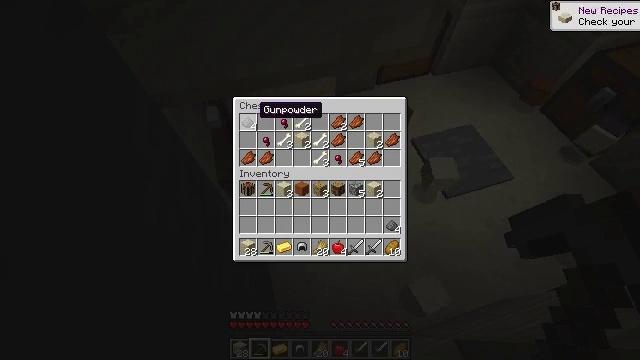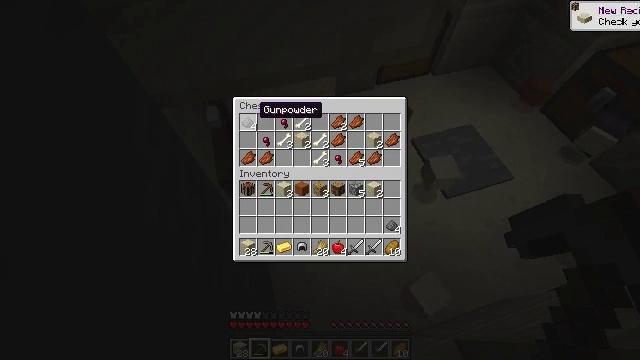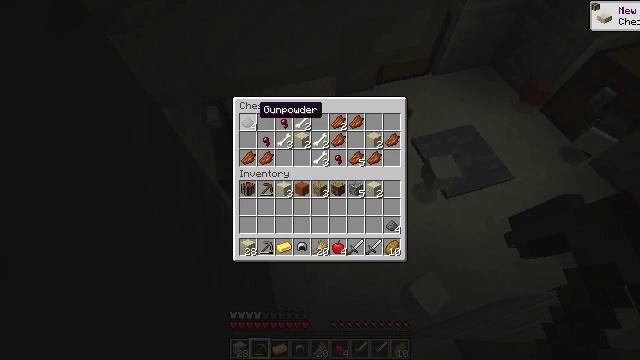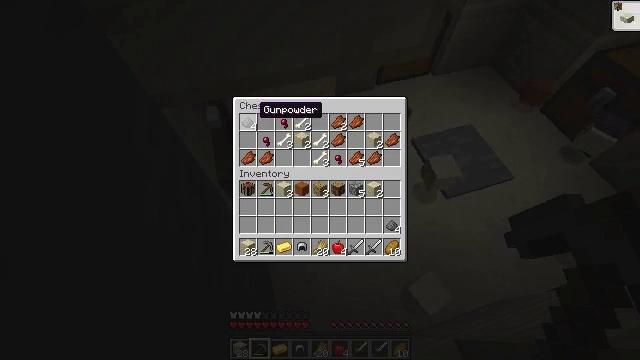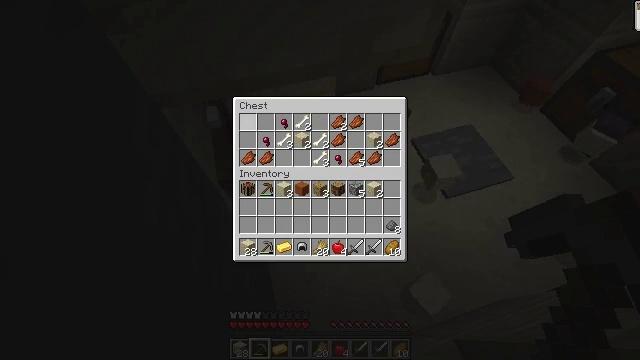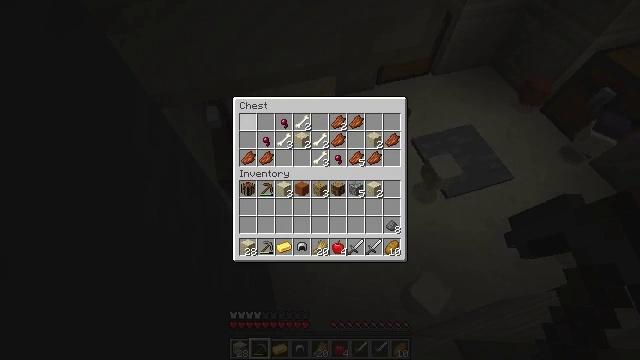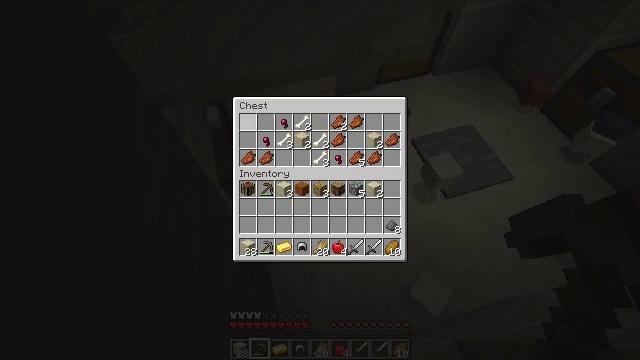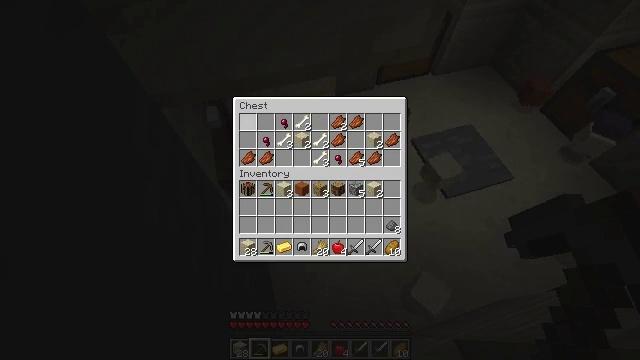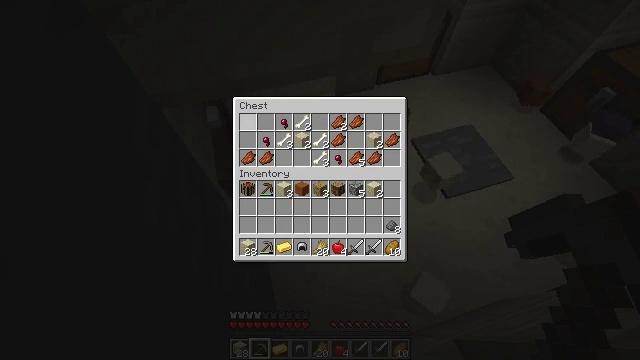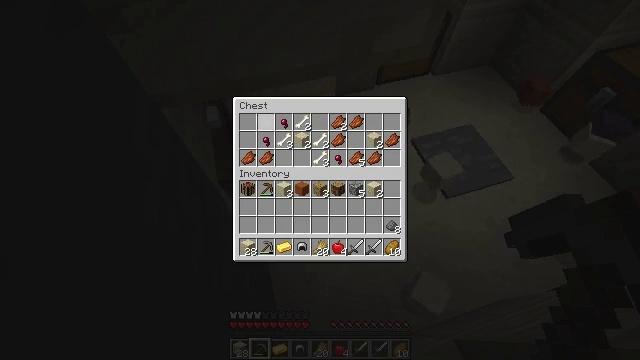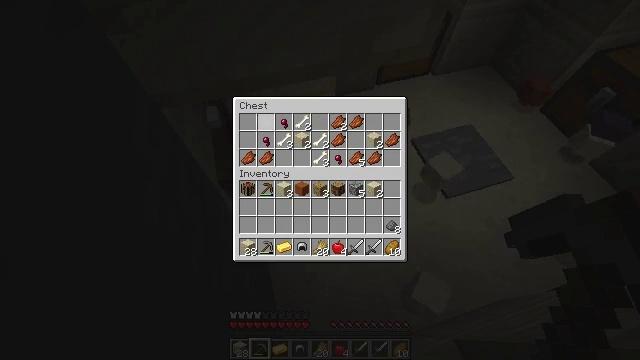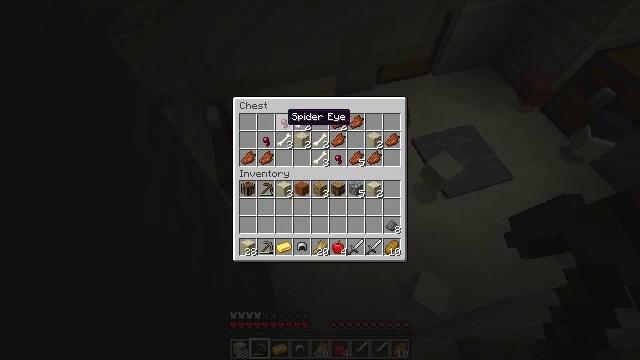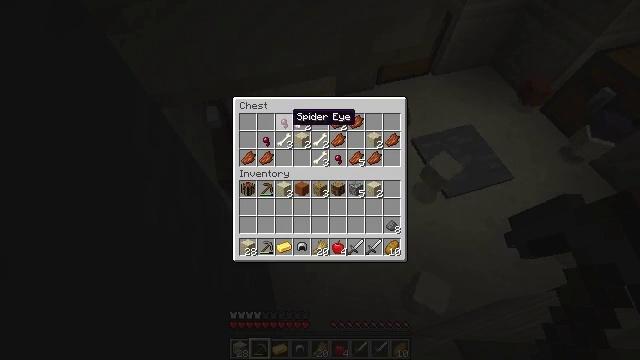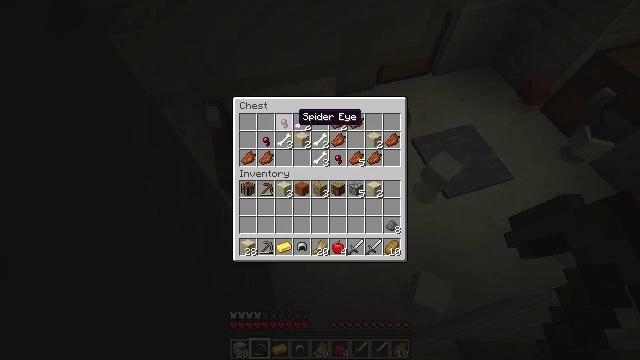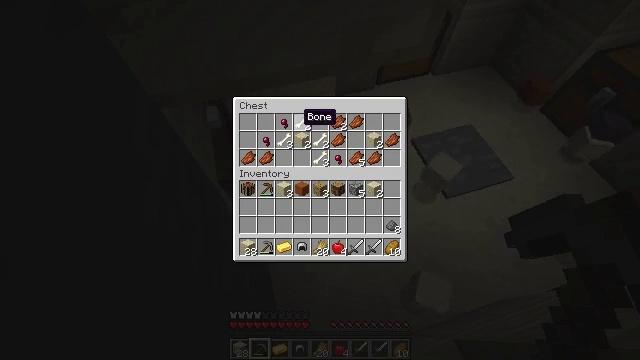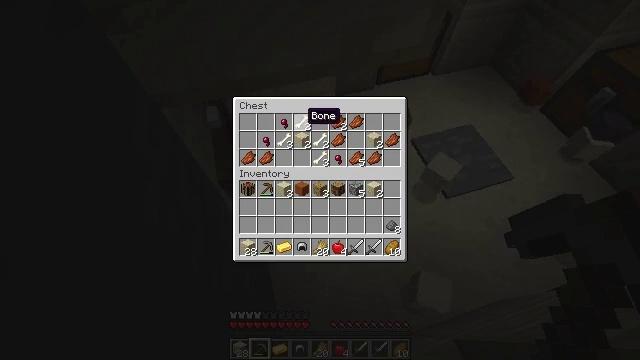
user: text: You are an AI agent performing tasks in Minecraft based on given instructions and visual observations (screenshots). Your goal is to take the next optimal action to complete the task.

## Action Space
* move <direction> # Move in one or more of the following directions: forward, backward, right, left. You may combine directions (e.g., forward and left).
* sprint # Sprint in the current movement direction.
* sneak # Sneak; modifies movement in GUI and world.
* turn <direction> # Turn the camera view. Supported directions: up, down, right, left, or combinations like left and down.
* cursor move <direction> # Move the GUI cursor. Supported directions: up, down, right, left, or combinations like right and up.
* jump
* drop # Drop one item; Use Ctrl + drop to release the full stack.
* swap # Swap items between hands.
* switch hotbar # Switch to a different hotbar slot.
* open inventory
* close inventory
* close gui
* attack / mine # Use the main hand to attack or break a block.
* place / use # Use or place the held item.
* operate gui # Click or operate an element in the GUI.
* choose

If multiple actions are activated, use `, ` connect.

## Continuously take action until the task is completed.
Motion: motion action
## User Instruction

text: Destroy the stone pressure plate to collect it.
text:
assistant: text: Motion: sneak
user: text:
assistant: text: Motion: sneak
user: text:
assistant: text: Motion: sneak
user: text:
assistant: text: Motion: sneak, choose
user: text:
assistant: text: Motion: sneak, choose
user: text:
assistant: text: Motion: sneak, choose
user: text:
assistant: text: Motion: sneak
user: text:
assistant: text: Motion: sneak
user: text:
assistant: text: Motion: sneak, cursor move right
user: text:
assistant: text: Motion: sneak, cursor move right
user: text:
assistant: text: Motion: sneak
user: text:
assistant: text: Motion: sneak
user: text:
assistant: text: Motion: sneak
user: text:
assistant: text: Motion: sneak
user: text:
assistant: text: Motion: sneak
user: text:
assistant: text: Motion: sneak
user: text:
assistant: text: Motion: sneak
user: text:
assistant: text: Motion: sneak, choose
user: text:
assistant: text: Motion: sneak, choose
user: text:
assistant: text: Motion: sneak, choose
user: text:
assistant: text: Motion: sneak
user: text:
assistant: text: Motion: sneak
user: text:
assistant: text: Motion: sneak
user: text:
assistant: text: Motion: sneak
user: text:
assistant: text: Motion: sneak
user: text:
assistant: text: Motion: sneak, choose
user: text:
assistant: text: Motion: sneak, choose
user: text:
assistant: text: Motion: sneak, choose
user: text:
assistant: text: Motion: sneak
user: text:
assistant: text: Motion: sneak, cursor move right